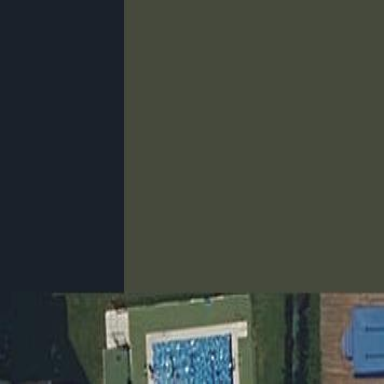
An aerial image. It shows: Swimming pool located in leisure land.